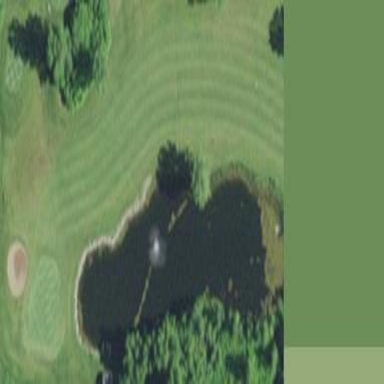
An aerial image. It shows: Golf fairway in the image.